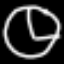
Label: clock